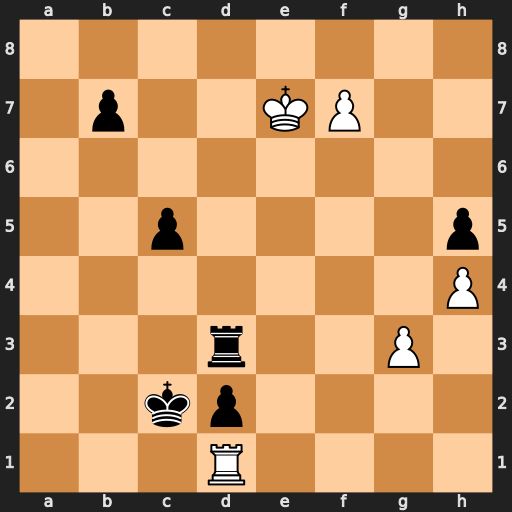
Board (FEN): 8/1p2KP2/8/2p4p/7P/3r2P1/2kp4/3R4
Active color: w
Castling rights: -
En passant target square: -
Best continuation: Rxd2+ Kxd2 f8=Q